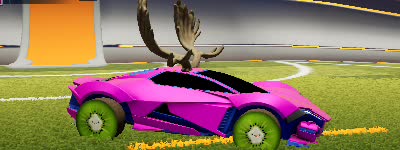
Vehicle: werewolf